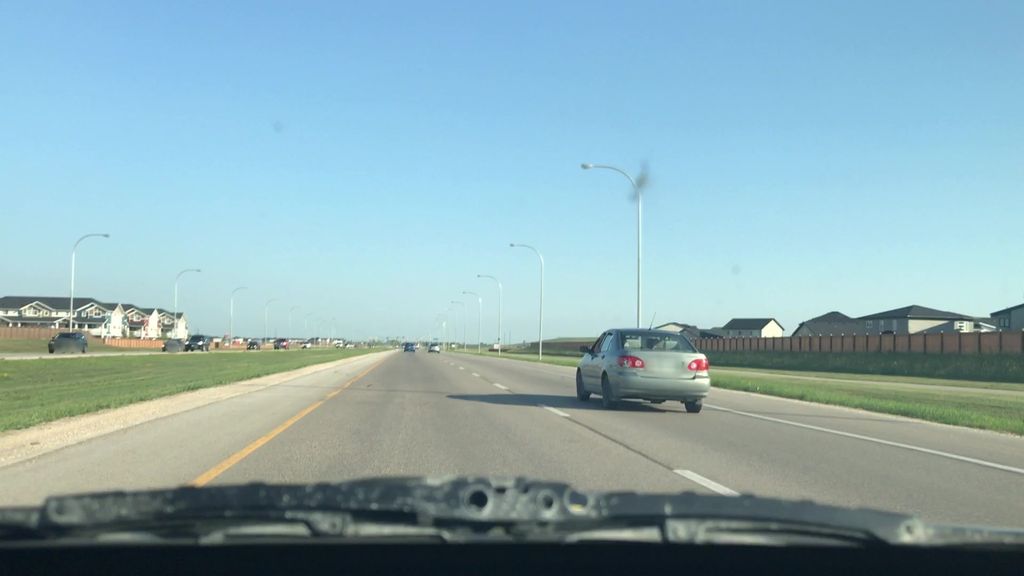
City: winnipeg